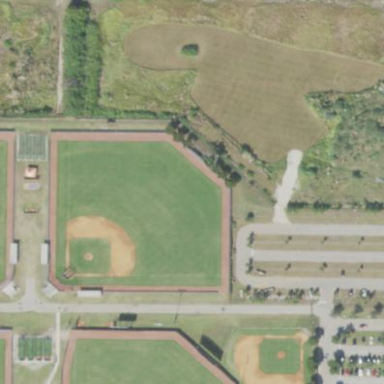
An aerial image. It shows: Baseball pitch for leisure land.